Interaction volume radius: 10 \u00c5
Interaction volume height: 20 \u00c5
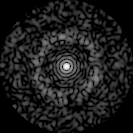
Disorder parameter: 0.8202